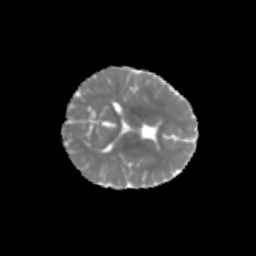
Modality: MD
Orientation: axial
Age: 6
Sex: male
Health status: healthy